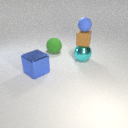
large green rubber sphere behind large blue metal cube